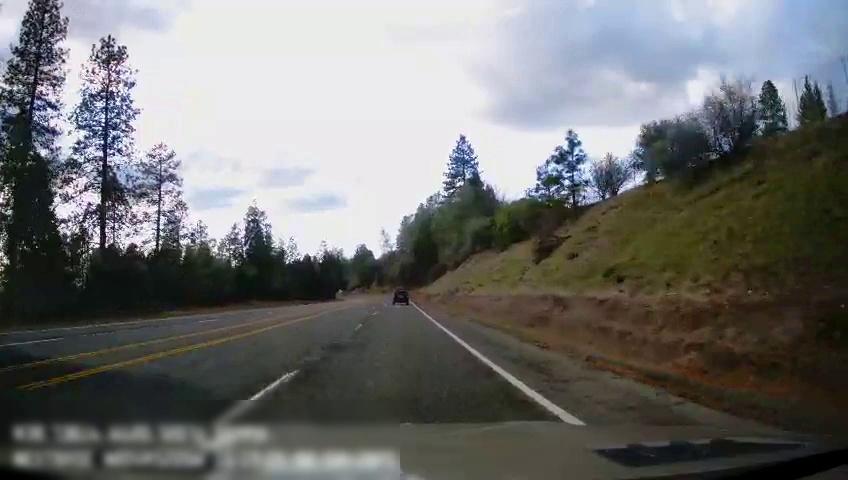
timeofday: Day
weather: Cloudy
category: Drivable Space
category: Vehicles | SUV
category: Lanes | Opposite Lane
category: Lanes | Alternate Lane
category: Lanes | Alternate Lane
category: Lanes | Current Lane
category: Lanes | Current Lane